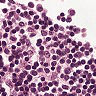
Metastatic tissue present: no